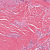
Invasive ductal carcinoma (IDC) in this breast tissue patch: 1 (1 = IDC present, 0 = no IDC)